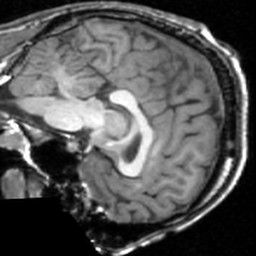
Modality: T1w
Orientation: sagittal
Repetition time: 0.008948 s
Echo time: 0.001784 s